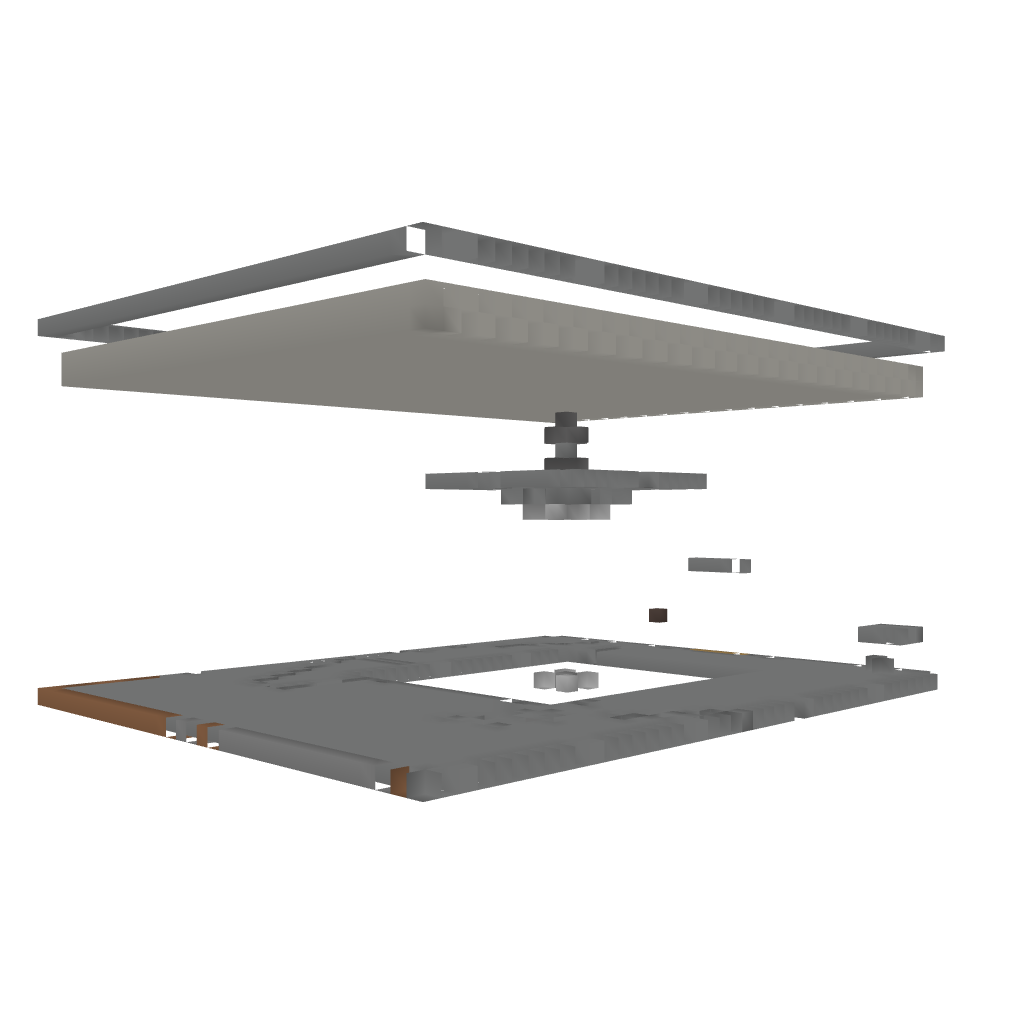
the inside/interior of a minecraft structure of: Basic PvP Arena